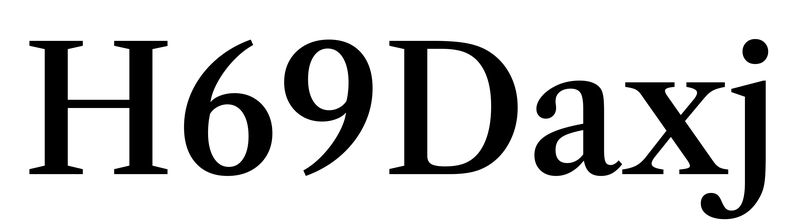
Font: LibreCaslonText_Medium